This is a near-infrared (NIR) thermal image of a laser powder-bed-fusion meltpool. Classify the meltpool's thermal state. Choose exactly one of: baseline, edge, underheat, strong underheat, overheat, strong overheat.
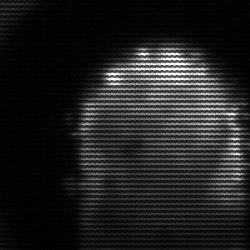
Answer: baseline